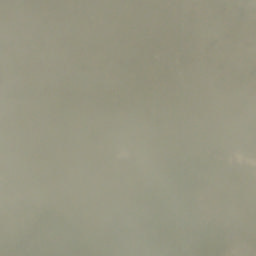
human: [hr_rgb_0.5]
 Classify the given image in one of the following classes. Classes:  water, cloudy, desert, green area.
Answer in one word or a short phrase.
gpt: cloudy